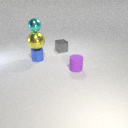
large yellow metal sphere above small blue metal cylinder